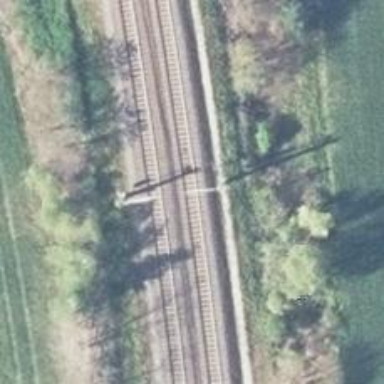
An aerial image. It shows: Milestone along the railway track with catenary mast.